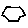
Label: hexagon